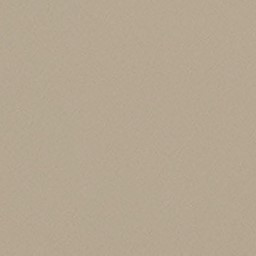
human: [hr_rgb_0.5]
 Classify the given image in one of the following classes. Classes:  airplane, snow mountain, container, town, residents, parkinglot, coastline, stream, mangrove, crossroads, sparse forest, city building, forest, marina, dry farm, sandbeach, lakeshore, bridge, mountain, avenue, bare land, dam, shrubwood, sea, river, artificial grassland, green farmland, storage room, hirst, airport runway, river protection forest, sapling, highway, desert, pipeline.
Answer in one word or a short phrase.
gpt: desert